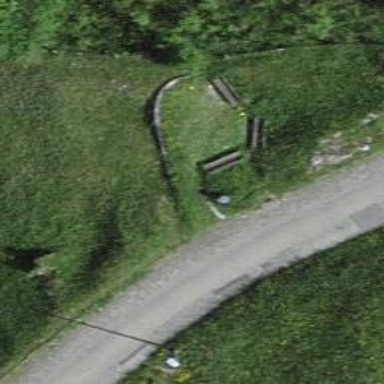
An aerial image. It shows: Bench.